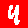
Digit: 4